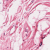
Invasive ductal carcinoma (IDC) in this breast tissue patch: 0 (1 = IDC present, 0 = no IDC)